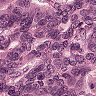
Metastatic tissue present: yes